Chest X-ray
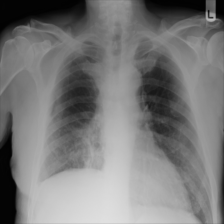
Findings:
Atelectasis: negative
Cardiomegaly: negative
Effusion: negative
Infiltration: positive
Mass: negative
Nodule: negative
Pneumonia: negative
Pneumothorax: negative
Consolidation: negative
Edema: negative
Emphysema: negative
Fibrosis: negative
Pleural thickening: negative
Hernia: negative